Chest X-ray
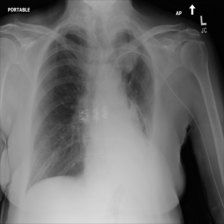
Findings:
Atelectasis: positive
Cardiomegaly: negative
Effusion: negative
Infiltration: negative
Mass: positive
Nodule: negative
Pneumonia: negative
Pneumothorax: negative
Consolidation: positive
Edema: negative
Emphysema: negative
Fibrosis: negative
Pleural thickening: negative
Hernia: negative